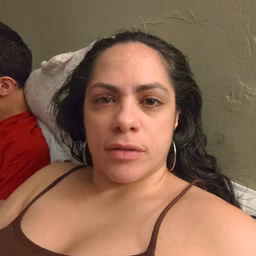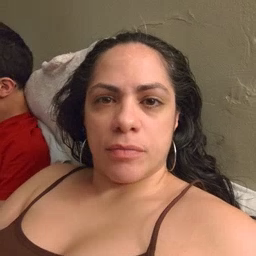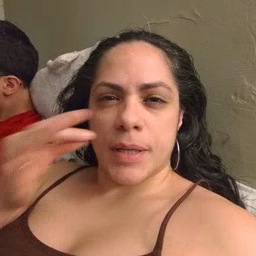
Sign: bee